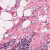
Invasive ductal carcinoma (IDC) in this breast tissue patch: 0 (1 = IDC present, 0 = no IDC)